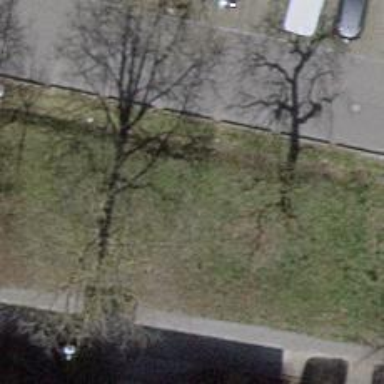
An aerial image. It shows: Avenue of trees.